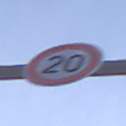
Verkehrszeichen: Geschwindigkeit20
Umgebung: Outdoor, Nature
Tageszeit: MorningAfternoon
Wetter: PartlyCloudy
Licht: Natural
Jahreszeit: NotSpecified
Kontrast: HighContrast